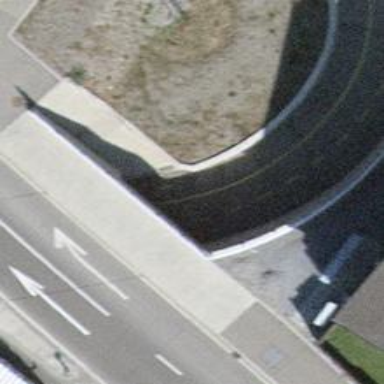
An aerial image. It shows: Asphalt steps along the road.